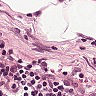
Metastatic tissue present: no